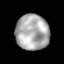
Tissue: prostate
Cell type: T cells
Senescence score: 0.3615
Nuclear area (px): 1154
Mean DAPI intensity: 171.958